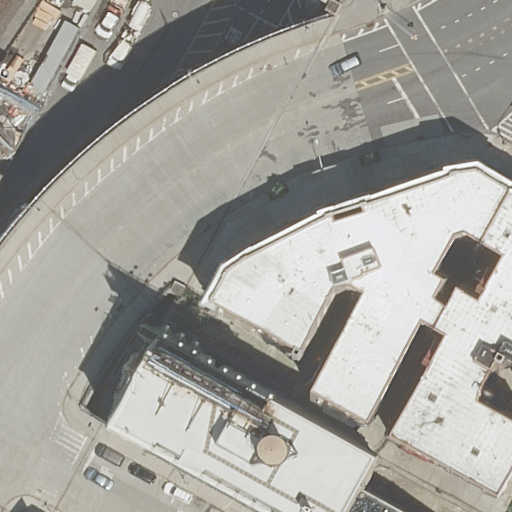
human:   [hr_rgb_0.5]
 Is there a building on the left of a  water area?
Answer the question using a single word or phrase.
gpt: no

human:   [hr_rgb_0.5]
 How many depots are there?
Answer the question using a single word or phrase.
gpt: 0

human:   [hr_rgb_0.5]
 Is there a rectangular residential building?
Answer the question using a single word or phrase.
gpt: yes

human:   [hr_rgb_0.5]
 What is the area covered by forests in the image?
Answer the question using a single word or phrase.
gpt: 0m2

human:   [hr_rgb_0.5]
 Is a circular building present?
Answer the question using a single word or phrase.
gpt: no

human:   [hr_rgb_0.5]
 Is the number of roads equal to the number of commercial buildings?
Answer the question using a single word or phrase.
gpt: no

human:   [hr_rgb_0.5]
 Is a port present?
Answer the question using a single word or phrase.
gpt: no

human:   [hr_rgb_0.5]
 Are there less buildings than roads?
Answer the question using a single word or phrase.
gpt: yes

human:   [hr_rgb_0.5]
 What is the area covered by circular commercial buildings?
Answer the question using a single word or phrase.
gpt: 0m2

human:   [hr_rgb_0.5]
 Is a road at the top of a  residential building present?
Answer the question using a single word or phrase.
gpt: yes

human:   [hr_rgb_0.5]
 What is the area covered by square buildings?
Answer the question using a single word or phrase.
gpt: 0m2

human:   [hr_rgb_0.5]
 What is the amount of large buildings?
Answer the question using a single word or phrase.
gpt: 4

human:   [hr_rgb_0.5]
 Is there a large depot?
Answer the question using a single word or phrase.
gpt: no

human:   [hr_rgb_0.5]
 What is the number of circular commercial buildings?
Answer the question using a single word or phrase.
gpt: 0

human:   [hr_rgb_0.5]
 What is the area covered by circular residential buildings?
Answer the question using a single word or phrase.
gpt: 0m2

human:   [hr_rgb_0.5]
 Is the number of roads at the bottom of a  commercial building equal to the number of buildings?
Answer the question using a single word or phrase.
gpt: no

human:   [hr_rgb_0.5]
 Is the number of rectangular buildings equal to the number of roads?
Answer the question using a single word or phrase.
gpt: no

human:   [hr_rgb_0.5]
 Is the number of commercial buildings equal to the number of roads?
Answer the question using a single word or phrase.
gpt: no

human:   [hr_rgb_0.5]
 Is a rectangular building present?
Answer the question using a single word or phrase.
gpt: yes

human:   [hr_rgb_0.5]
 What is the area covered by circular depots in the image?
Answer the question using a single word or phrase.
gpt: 0m2

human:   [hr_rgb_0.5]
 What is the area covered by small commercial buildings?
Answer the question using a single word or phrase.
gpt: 0m2

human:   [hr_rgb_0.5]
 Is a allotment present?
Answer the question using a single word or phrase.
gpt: no

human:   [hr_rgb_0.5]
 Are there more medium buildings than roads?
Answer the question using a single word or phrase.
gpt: no

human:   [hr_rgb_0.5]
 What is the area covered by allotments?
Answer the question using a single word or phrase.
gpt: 0m2

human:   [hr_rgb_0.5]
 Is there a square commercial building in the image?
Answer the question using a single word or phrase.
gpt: no

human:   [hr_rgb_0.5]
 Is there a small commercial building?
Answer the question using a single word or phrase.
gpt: no

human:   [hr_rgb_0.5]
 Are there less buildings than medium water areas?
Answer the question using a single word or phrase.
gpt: no

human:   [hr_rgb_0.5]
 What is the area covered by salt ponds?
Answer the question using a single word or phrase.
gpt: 0m2

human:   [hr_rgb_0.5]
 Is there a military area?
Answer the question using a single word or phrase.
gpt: no

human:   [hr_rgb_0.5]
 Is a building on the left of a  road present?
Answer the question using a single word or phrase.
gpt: yes

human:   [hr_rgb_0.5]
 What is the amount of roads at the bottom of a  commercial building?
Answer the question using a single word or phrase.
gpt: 0

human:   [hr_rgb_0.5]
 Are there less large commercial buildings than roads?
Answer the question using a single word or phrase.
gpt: yes

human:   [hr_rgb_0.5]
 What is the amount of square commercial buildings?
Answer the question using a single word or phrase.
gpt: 0

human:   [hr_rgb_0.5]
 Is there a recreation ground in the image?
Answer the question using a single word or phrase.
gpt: no

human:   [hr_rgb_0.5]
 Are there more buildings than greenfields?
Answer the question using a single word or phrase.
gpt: yes

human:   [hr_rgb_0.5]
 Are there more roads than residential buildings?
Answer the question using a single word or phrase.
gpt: yes